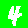
Digit: 4